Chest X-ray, AP view. Patient: 34 years old, sex M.
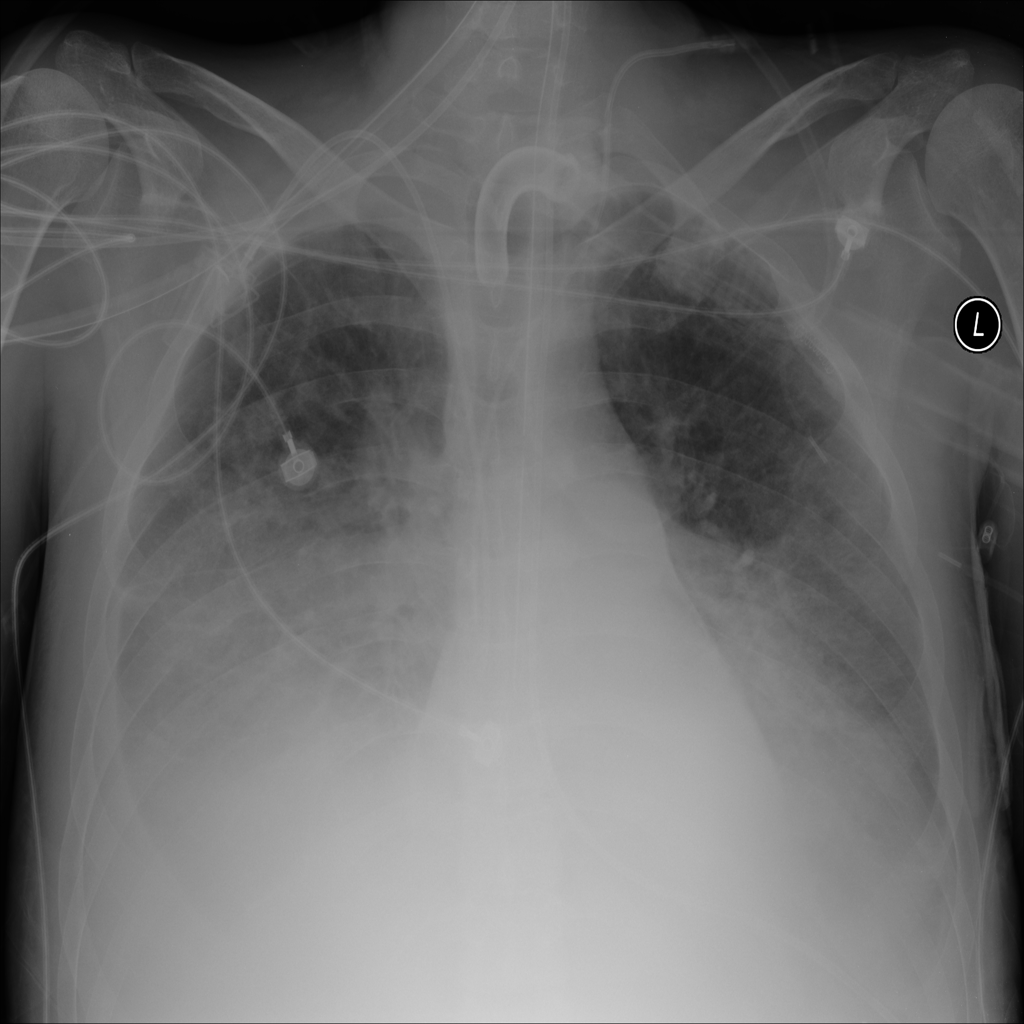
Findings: Edema, Effusion